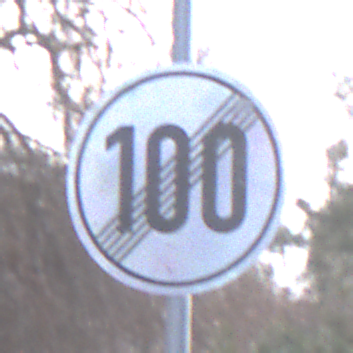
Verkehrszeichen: EndeGeschwindigkeit100
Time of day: MorningAfternoon
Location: Outdoor (Nature)
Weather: PartlyCloudy
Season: NotSpecified
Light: Natural